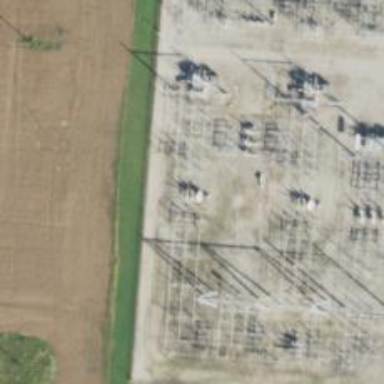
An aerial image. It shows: Switch for power supply.